Here is the raw accelerometer signal from a rotor rig, plotted against time. Determine the machine's mechanical condition. Answer with exactly one of: normal, misalignment, unbalance, looseness.
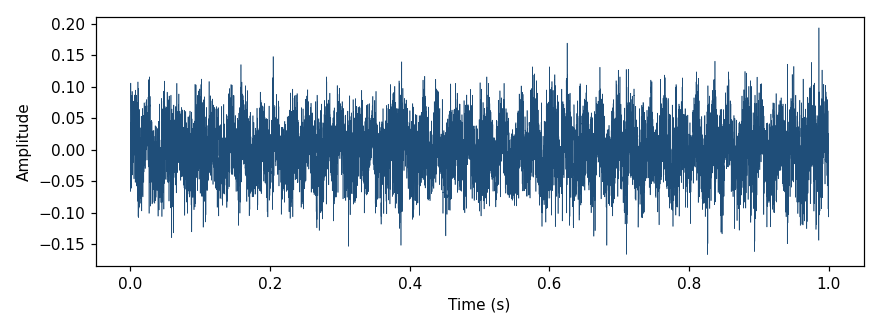
Answer: looseness